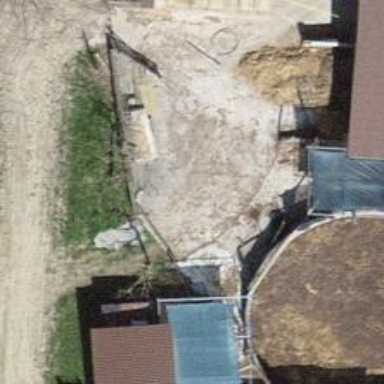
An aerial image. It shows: Farm.